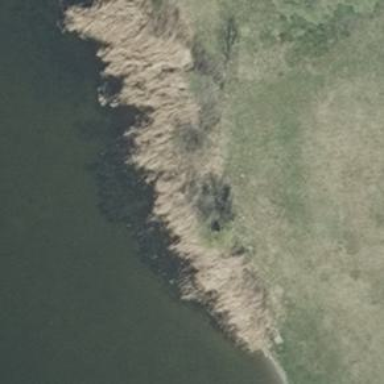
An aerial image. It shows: Reedbed in wetland area.